Question: I've been wrestling with this for a few days - I have a custom protocol that is supposed to get the data from one of my models (via it's controller) to a view that graphs it.
Here's how I am doing this - step by step:
In graphing view, I declare the protocol as follows:
'''
@class GraphView;
@protocol GraphViewDataSource <NSObject>
-(CGFloat)yValueForGraphView:(GraphView *)sender usingXval:(CGFloat)xVal;
@end
'''
I then declare a property in view.h
'''
@interface GraphView : UIView
@property (nonatomic, weak) IBOutlet id <GraphViewDataSource> dataSource;
@end
'''
I synthesize the property in view.m:
'''
@synthesize dataSource=_dataSource;
'''
Then in my drawRect, I am calling this method to bring me back a CGFloat from another controller's model:
'''
-(void) drawRect:(CGRect)rect
{
//context stuff, setting line width, etc
CGPoint startPoint=CGPointMake(5.0, 6.0);
NSLog(@"first, y value is: %f", startPoint.y);
startPoint.y=[self.dataSource yValueForGraphView:self usingXval:startPoint.x]; //accessing delegate via property
NSLog(@"now the y value now is: %f", startPoint.y);
//other code..
}
'''
Now in my other view controller, I am importing the view.h file and declaring that it conforms to the protocol:
'''
#import "GraphView.h"
@interface CalculatorViewController () <GraphViewDataSource>
'''
Creating a property for the GraphView:
'''
@property (nonatomic, strong) GraphView *theGraphView;
'''
Synthesize:
'''
@synthesize theGraphView=_theGraphView;
'''
Now in the setter, I set the current controller as the dataSource (aka the delegate):
'''
-(void) setTheGraphView:(GraphView *)theGraphView
{
_theGraphView=theGraphView;
self.theGraphView.dataSource=self;
}
'''
I also set the controller as the delegate in prepareForSegue (one of the things I tried while looking for a fix):
'''
-(void) prepareForSegue:(UIStoryboardSegue *)segue sender:(id)sender
{
if ([segue.identifier isEqualToString:@"GraphViewController"])
{
self.theGraphView.dataSource=self;
}
}
'''
Finally, I implement the required method:
'''
-(CGFloat)yValueForGraphView:(GraphView *)sender usingXval:(CGFloat)xVal
{
CGFloat test=51.40; //just to test
return test;
}
'''
And the output I'm getting from my test NSLog in graphView's drawRect is:
'''
2012-10-25 20:56:36.352 ..[2494:c07] first, y value is: 6.000000
2012-10-25 20:56:36.354 ..[2494:c07] now the y value now is: 0.000000
'''
This should be returning 51.40 via the dataSource, but it is not. I can't figure out why! Driving me crazy, it seems like I've done everything right. But the delegate method is not getting called.
Is there some silly thing I am missing?
---
Additional info - diagram of controllers & GraphView:

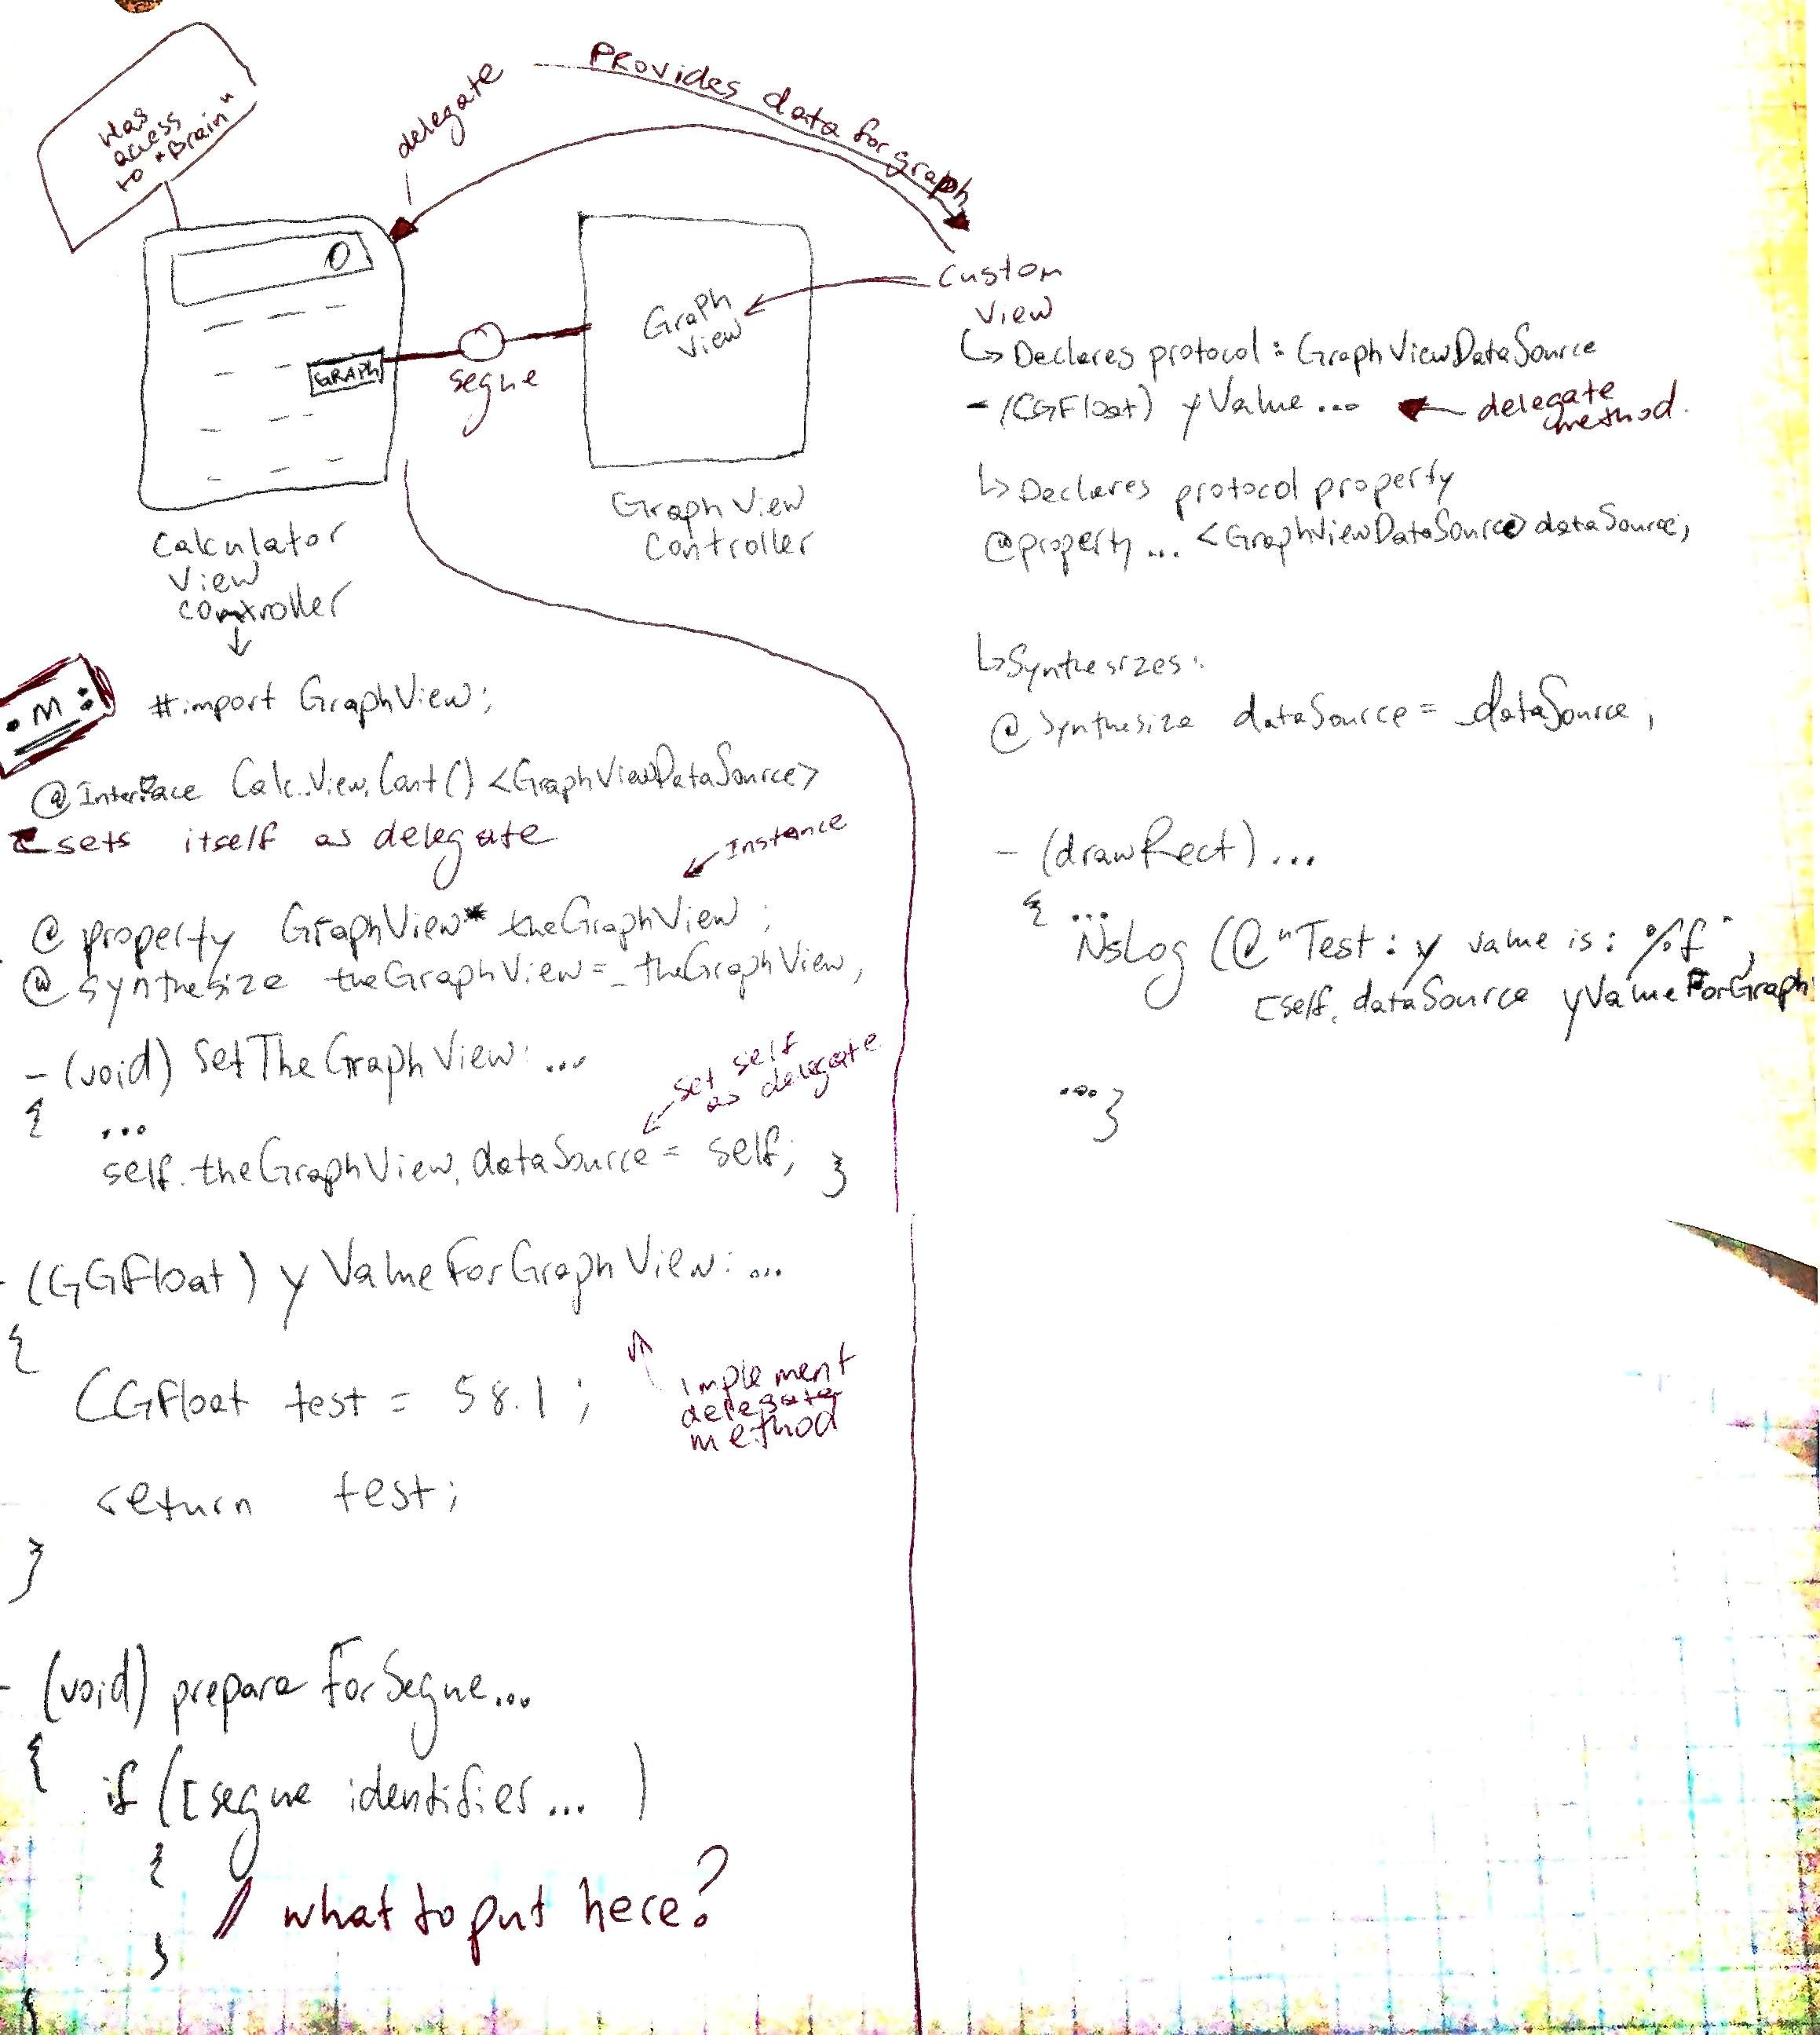
Answer: The way I solved this was chaining some delegates, my 'GraphView' declares a 'protocol' 'GraphViewDelegate' with the following methods:
'''
-(float)ordinateForAbscissa:(float)abscissa forGraph:(GraphView *)requestor;
-(float)scaleForGraph(GraphView *)requestor;
'''
This protocol is implemented by the 'GraphViewController' and he sets himself as a 'delegate' of the 'GraphView' when the controller loads in 'viewDidLoad'.
Now I have another delegate that is 'CalculatorControllerDelegate' that implements 'yCoordinateForX' that is called from 'ordinateForAbscissa'. 'CalculatorViewController' implements this protocol and when segueing sets itself up as the 'GraphViewController''s delegate.
Hope this helps.